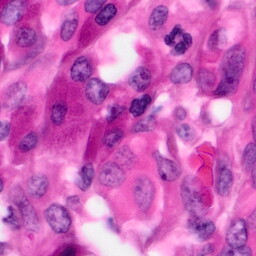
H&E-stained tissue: Pancreatic